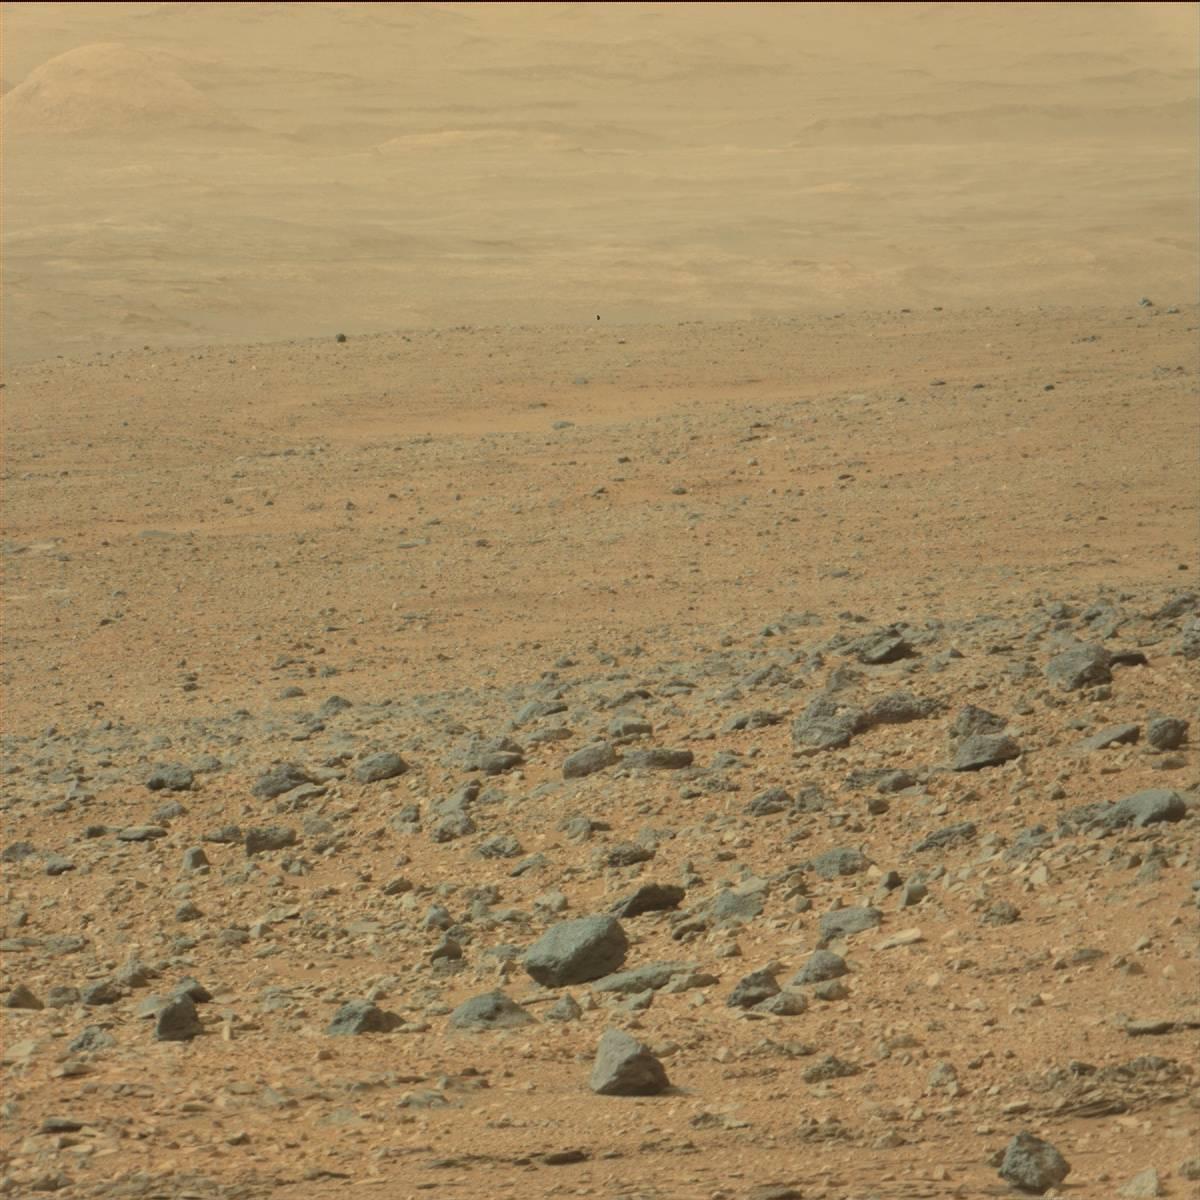
Terrain classes present: Bedrock, Ridge, Rock, Sand / Soil